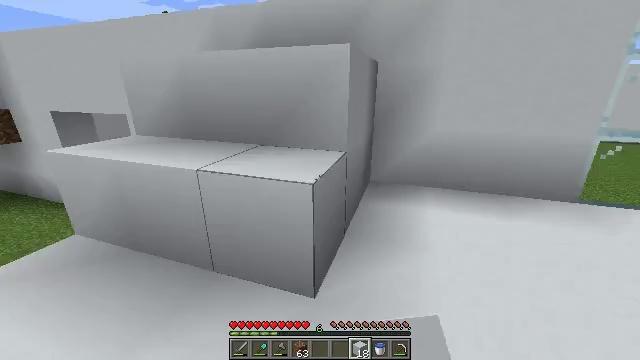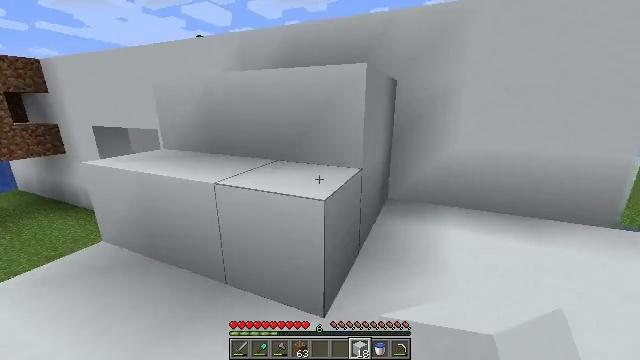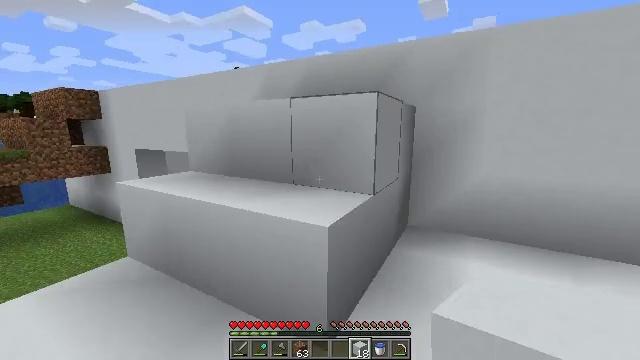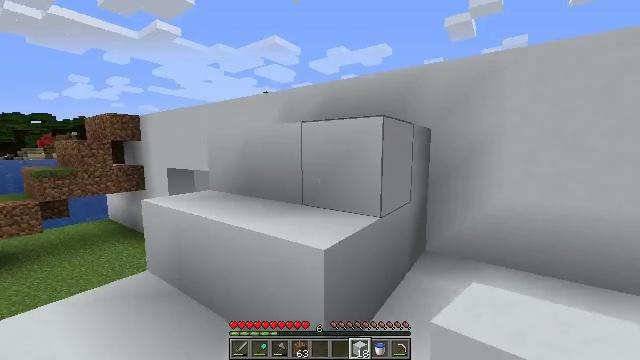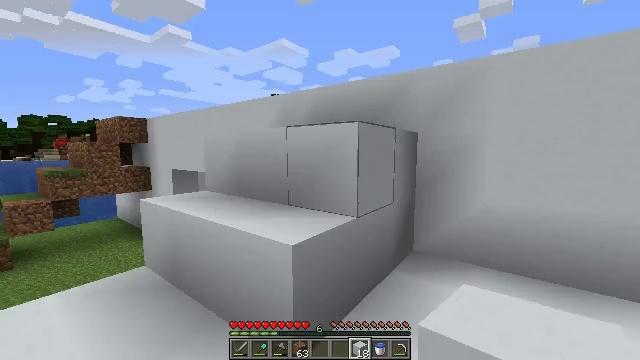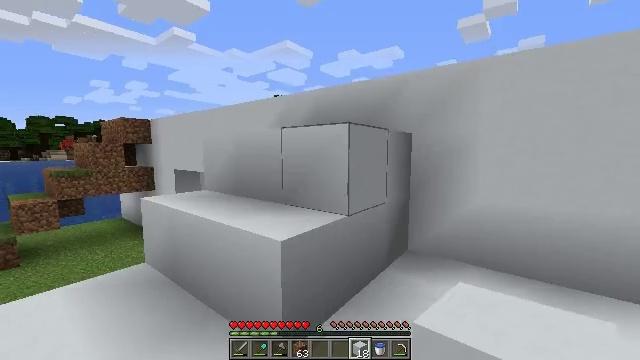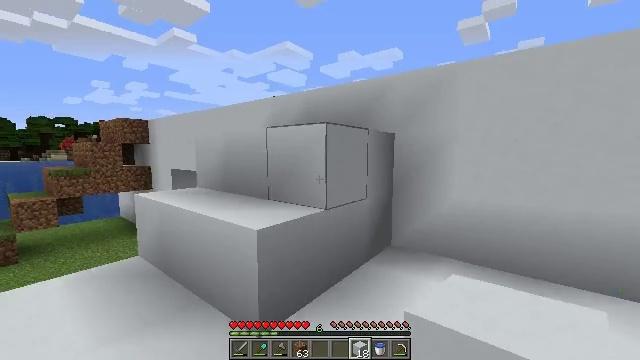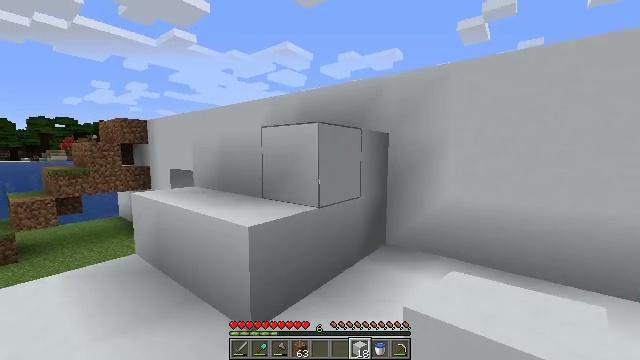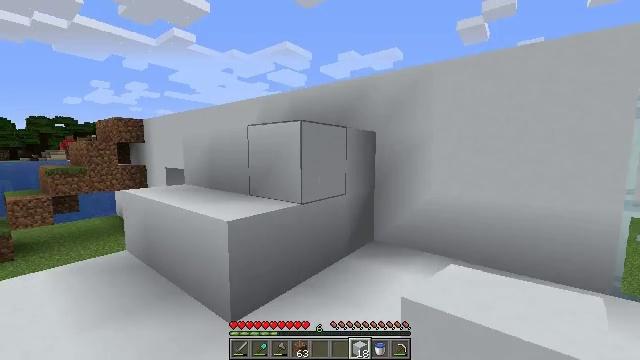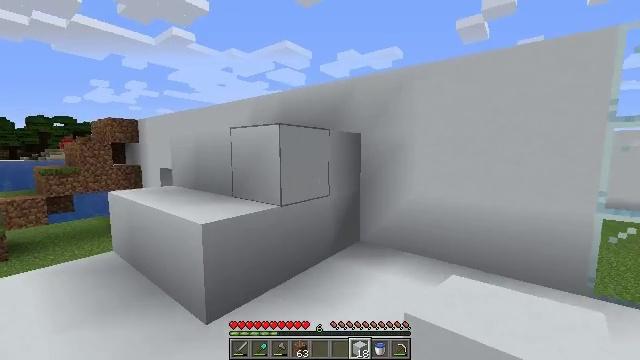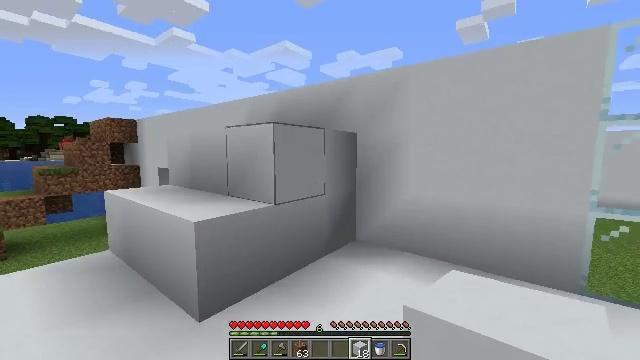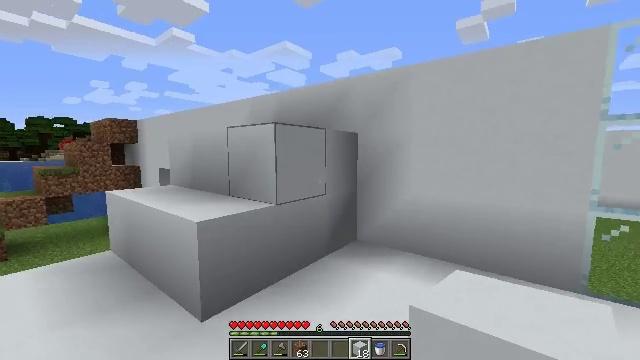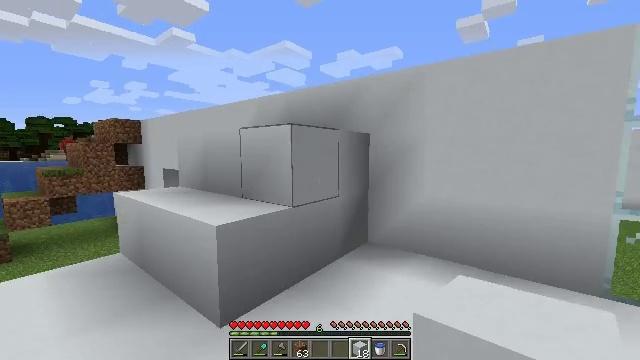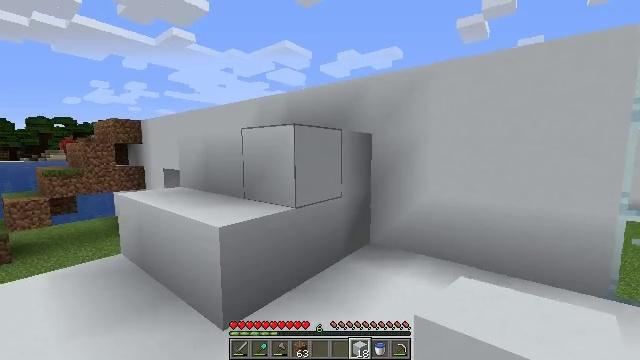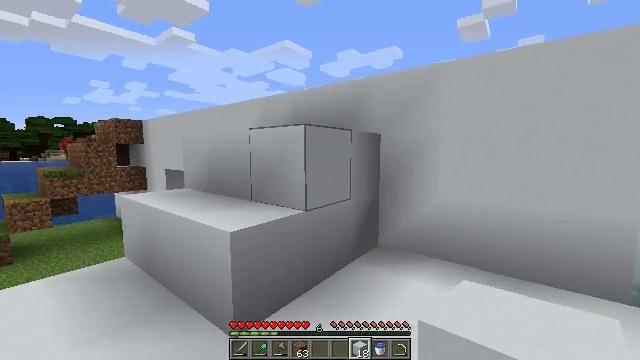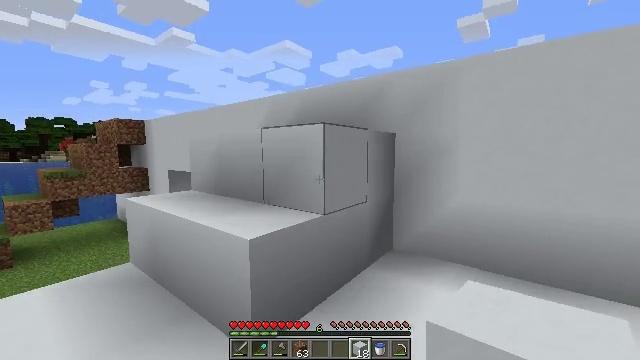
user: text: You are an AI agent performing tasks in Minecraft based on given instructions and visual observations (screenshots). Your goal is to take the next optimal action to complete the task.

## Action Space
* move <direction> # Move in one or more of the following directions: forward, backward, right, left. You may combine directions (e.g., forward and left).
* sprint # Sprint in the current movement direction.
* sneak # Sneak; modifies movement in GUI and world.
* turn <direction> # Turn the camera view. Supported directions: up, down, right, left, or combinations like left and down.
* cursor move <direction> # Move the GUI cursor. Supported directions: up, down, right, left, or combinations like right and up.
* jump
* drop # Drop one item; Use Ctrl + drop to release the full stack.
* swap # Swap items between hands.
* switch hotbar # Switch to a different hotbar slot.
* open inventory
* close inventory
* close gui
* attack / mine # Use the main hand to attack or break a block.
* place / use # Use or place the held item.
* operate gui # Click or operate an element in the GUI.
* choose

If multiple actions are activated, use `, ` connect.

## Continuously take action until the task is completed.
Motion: motion action
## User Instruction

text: Use tools to mine the white concrete.
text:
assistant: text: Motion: move right, turn left and up
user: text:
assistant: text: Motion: move right, turn left and up
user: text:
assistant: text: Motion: move back and move right, turn left and up
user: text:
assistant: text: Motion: move back and move right, turn left
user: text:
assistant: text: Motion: move back and move right
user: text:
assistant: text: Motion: move back and move right
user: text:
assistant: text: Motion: move right
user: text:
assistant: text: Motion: move right
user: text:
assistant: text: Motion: move right
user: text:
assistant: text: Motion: move left
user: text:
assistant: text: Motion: move left
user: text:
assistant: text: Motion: move forward and move left
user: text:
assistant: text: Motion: move forward and move left
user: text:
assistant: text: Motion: move forward and move left
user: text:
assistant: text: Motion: move forward and move left
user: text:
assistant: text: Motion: move forward and move left
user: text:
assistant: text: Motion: move forward and move left
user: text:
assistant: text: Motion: move forward and move left
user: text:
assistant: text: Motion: move forward and move left
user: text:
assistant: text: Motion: move forward and move left
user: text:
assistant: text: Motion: move forward and move left, turn right
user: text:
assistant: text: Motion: move forward and move left, turn right and down
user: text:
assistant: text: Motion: move forward and move left, turn right and down
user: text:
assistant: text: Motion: move forward and move left, turn right
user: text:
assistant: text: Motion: move forward
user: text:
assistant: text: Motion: move forward
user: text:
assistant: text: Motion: move forward
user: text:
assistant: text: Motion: move forward
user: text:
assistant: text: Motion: move forward, jump
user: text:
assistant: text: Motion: move forward, jump